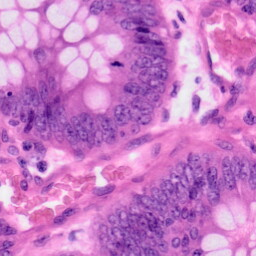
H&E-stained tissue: Colon